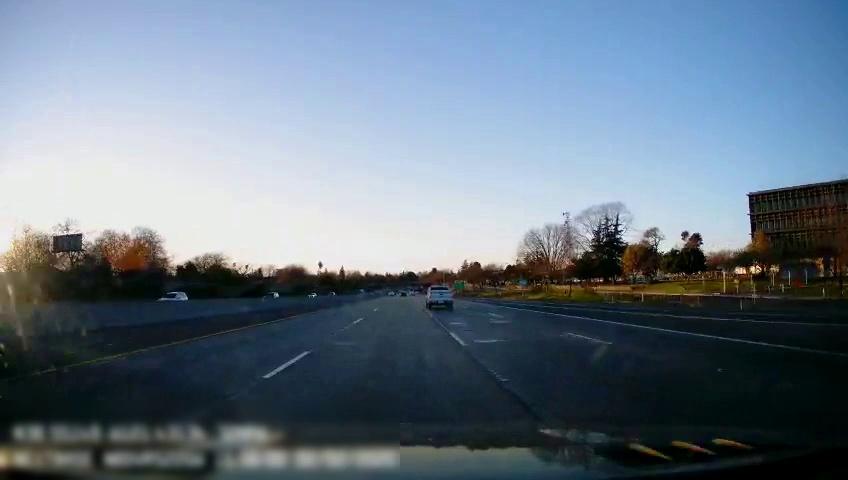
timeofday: Day
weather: Sunny
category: Drivable Space
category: Vehicles | Truck
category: Vehicles | SUV
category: Vehicles | Car
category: Lanes | Alternate Lane
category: Lanes | Current Lane
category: Lanes | Current Lane
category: Lanes | Alternate Lane
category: Lanes | Alternate Lane
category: Lanes | Alternate Lane
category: Traffic | Signs